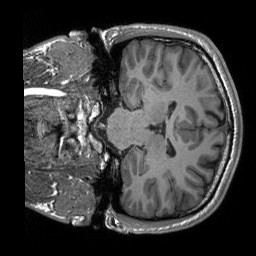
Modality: T1w
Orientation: coronal
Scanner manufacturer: siemens
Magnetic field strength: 3 T
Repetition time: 2.3 s
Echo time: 0.00207 s